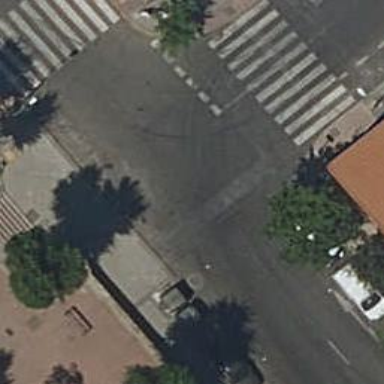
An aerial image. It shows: Road with steps.